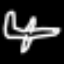
Label: airplane